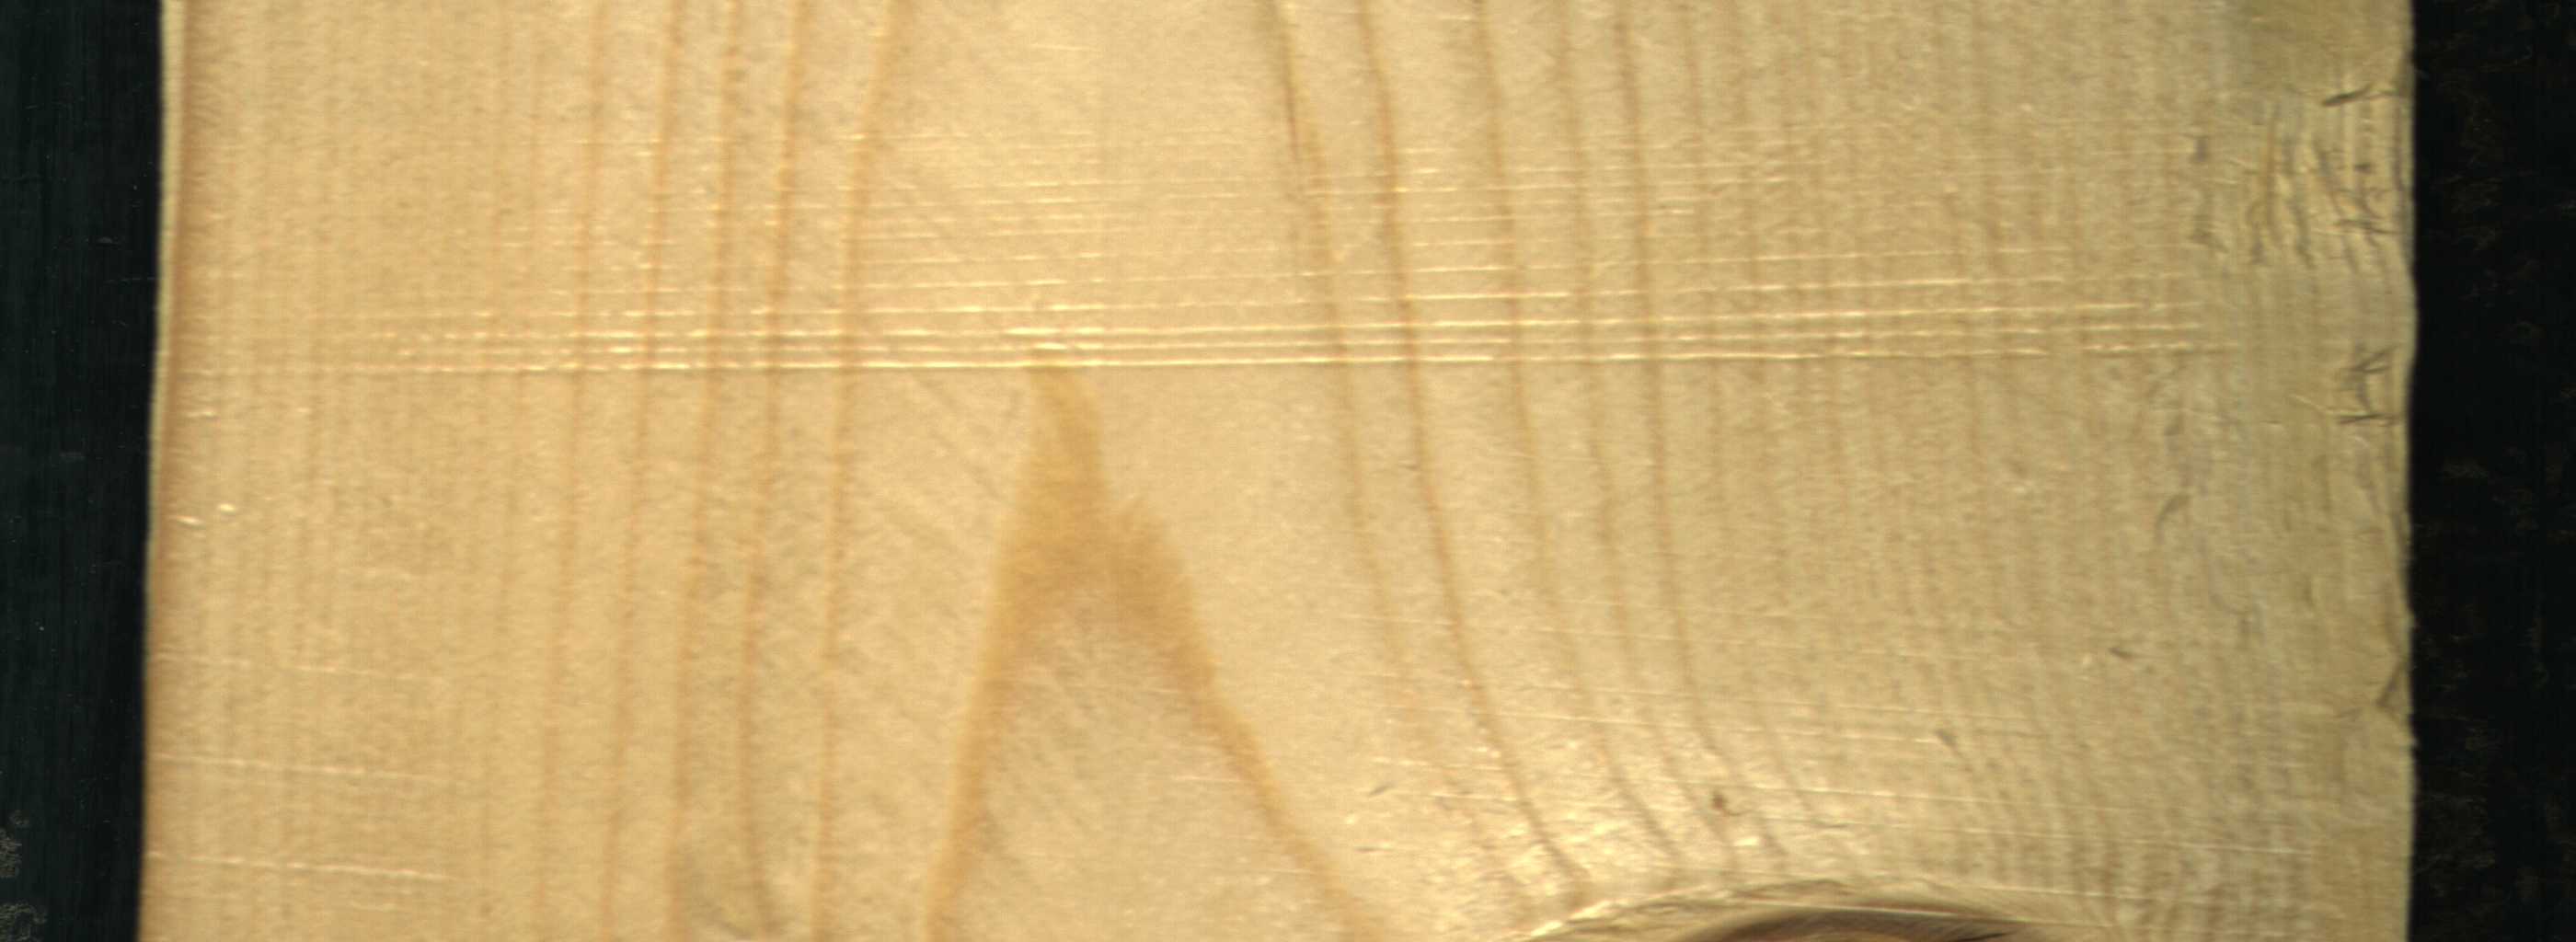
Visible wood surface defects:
Live_Knot